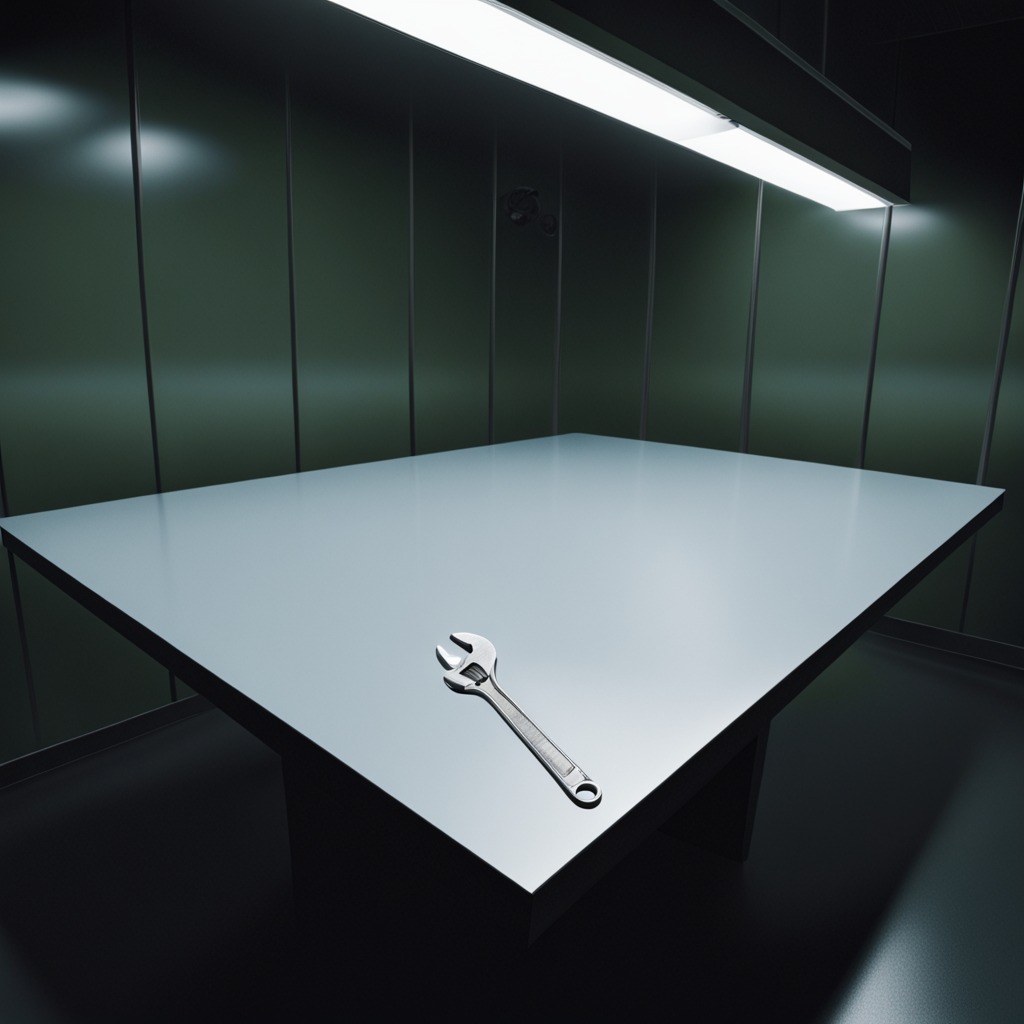
A wrench is lying on the table in the railway signal maintenance room.